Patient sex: M
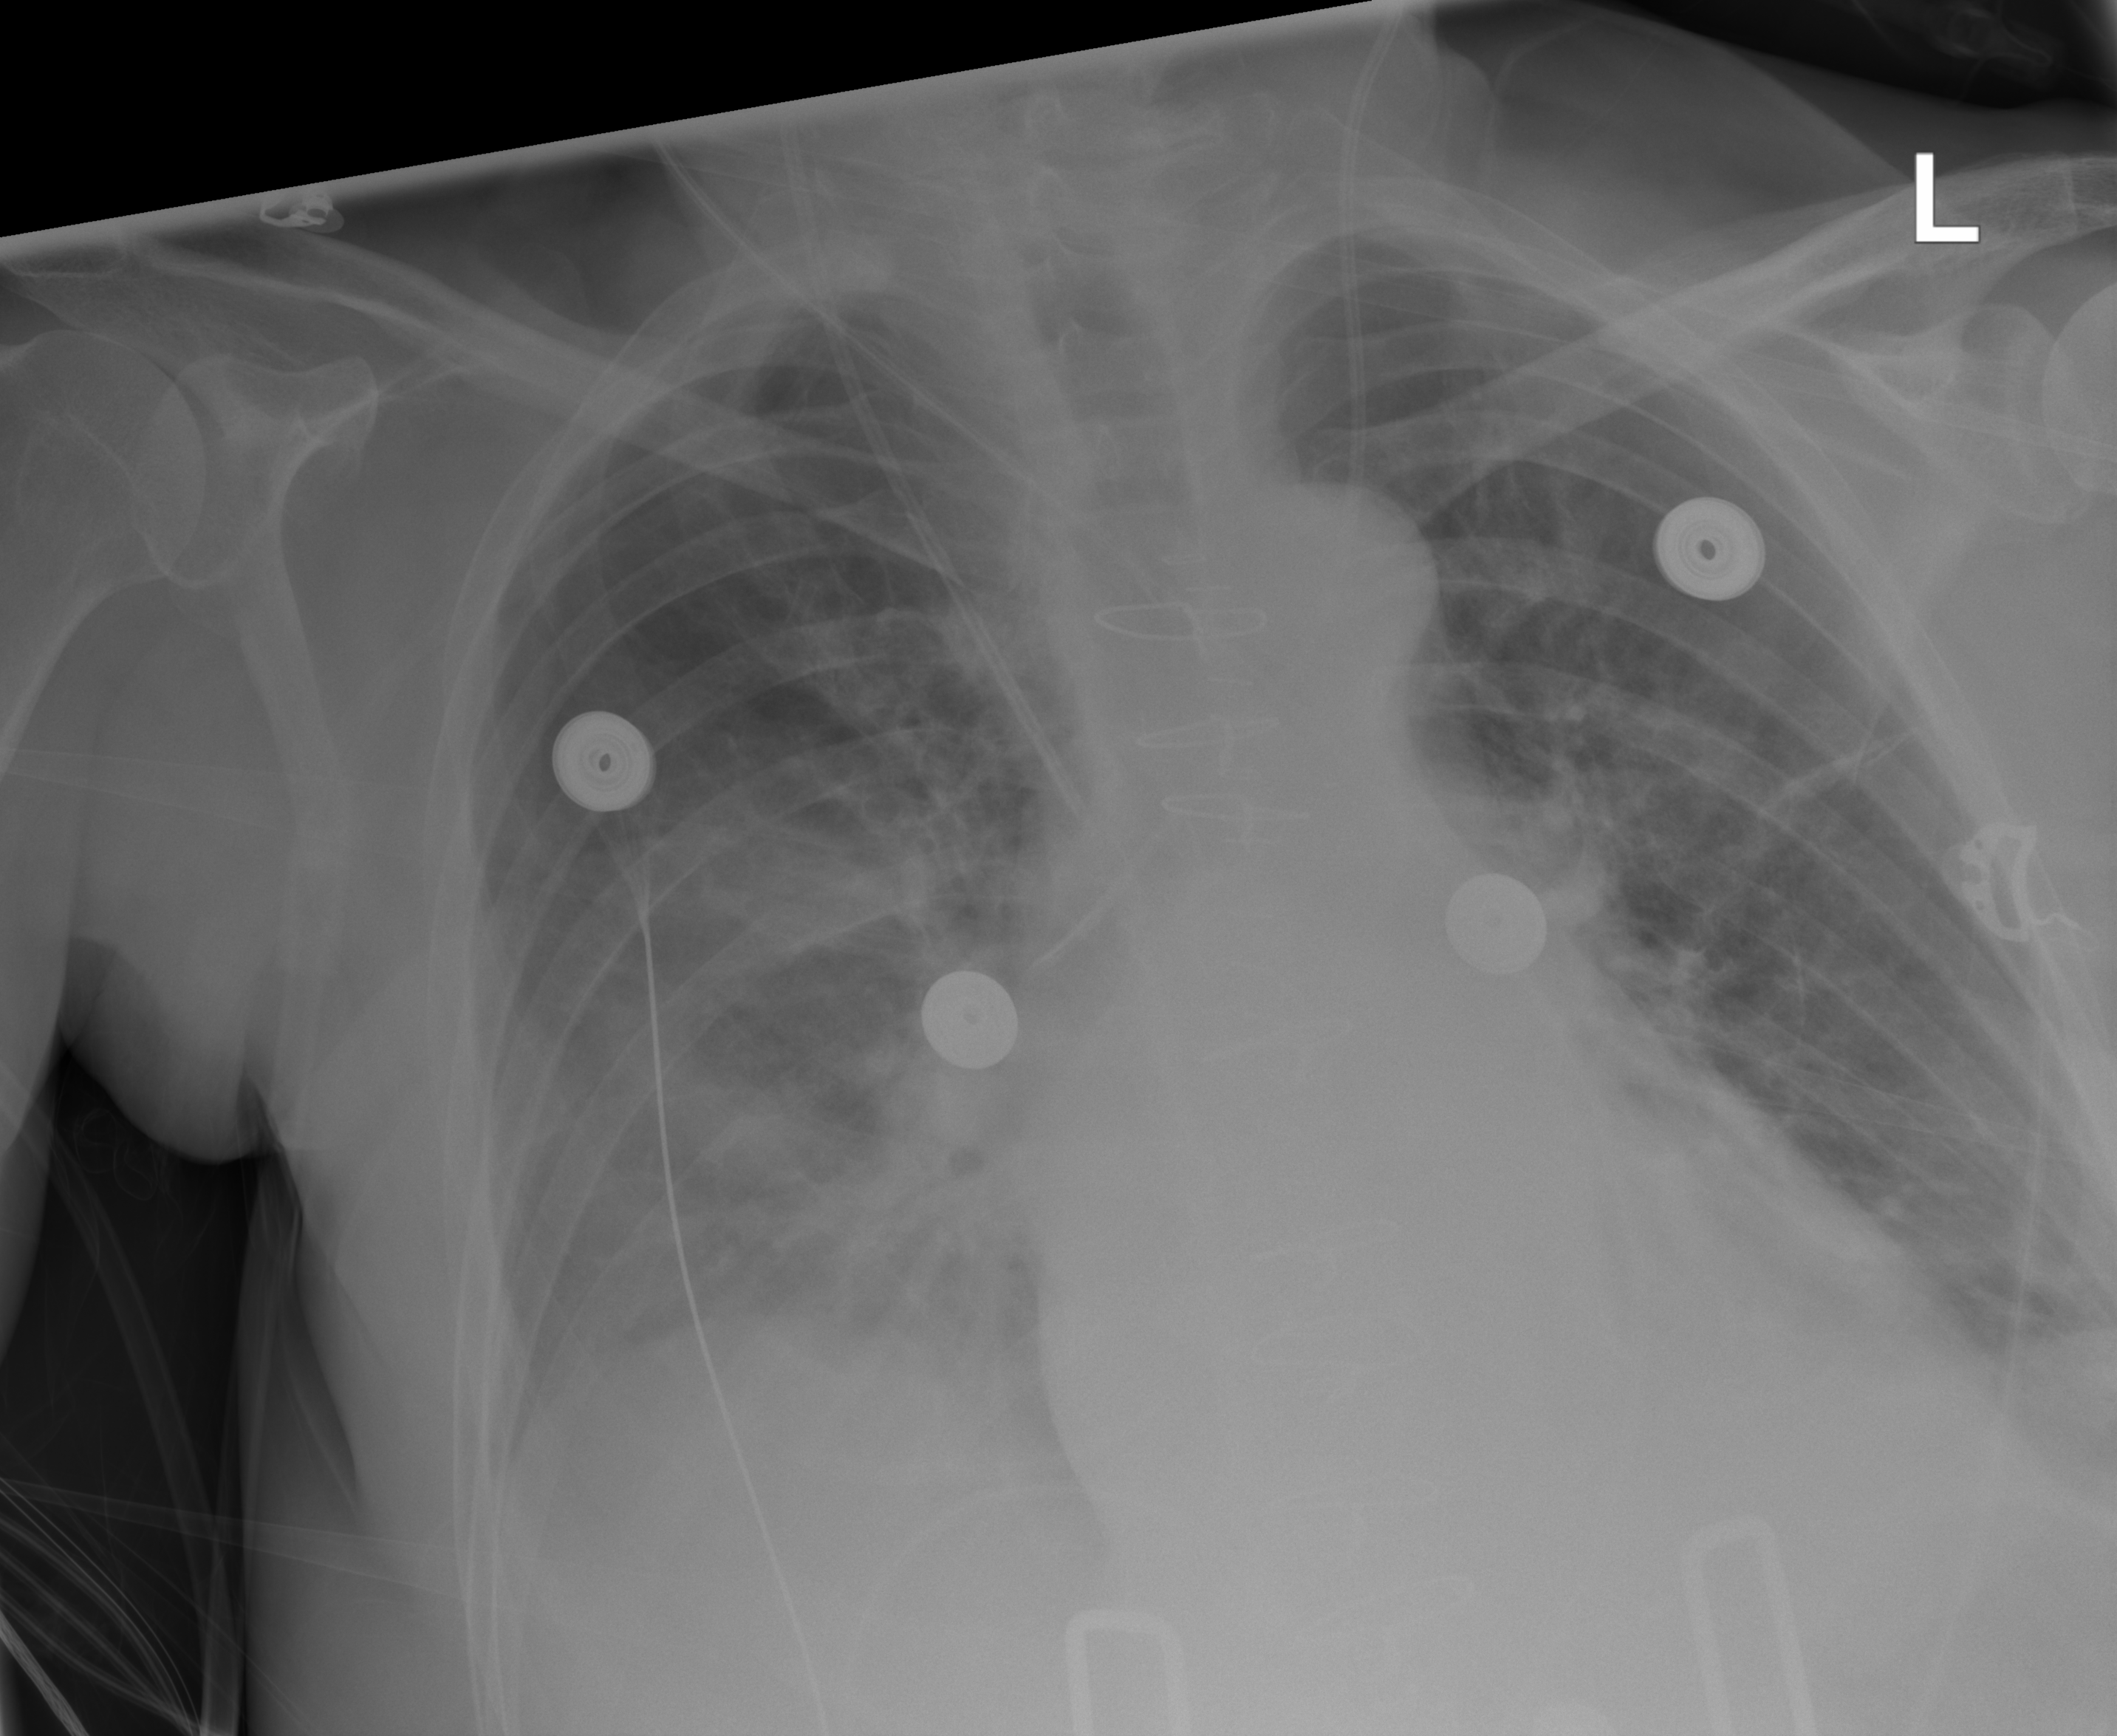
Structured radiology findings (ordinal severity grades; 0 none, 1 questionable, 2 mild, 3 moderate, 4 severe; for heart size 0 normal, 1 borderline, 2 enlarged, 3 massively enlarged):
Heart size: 0
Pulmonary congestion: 0
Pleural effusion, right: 2
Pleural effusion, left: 0
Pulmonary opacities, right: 3
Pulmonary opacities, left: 2
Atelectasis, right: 2
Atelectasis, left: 0